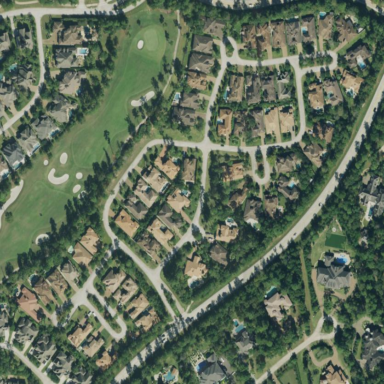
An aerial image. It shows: Residential area within neighborhood.